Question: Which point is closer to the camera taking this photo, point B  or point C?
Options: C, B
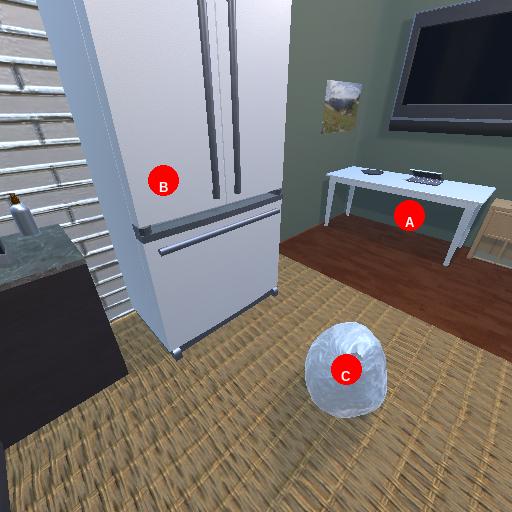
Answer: C